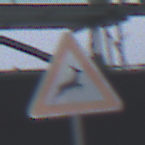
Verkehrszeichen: WildwechselLinks
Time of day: MorningAfternoon
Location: Outdoor (Suburban)
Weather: Overcast
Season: NotSpecified
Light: Natural